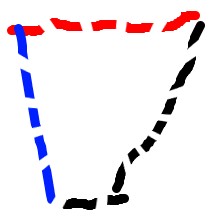
Shape: trapezoid